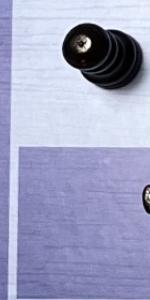
Label: Empty